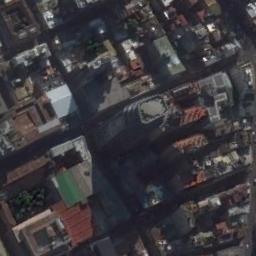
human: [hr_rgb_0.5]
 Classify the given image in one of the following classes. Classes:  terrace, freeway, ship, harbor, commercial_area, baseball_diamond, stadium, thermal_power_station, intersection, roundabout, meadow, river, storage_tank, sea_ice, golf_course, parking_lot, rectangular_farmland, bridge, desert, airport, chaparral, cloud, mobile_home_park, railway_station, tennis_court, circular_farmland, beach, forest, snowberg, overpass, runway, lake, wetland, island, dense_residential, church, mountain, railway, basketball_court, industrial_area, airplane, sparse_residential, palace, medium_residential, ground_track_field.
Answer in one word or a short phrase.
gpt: commercial_area